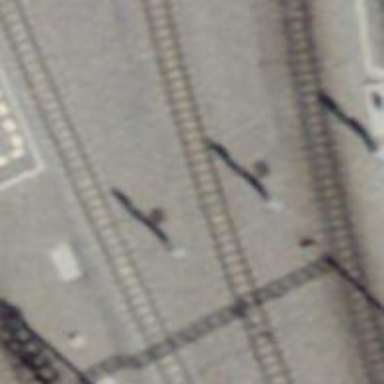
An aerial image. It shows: Railway signal.